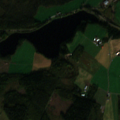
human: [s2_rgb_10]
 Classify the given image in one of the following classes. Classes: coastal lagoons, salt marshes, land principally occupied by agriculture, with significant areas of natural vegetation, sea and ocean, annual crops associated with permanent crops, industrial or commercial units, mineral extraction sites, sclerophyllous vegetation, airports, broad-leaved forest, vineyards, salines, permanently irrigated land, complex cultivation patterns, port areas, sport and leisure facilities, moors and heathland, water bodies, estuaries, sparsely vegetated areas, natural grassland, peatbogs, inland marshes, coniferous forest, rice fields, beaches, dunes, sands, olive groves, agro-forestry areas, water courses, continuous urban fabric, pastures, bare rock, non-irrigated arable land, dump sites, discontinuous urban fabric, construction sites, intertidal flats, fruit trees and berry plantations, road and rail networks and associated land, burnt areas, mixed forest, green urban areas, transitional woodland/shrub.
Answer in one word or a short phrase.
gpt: non-irrigated arable land, land principally occupied by agriculture, with significant areas of natural vegetation, broad-leaved forest, coniferous forest, mixed forest, water bodies